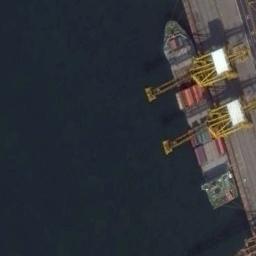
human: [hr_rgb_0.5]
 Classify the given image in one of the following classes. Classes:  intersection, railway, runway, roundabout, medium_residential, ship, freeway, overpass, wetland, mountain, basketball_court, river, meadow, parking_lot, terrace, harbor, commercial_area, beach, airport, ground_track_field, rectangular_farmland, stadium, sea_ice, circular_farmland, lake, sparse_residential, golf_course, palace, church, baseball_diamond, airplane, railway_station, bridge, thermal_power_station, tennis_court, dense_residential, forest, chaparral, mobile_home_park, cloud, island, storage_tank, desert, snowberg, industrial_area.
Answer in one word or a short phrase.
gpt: ship